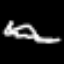
Label: squiggle